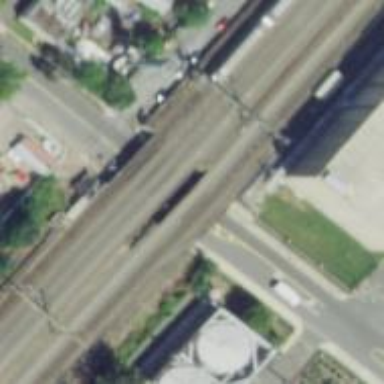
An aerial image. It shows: Bridge over electrified railway with contact line.